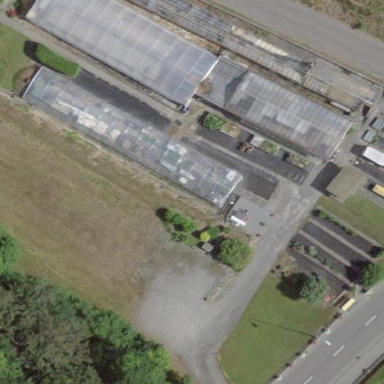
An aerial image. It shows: Area dedicated to greenhouse horticulture.